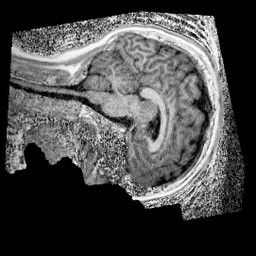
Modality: UNIT1_denoised
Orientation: sagittal
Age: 11
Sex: female
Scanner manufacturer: siemens
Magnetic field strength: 3 T
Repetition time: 4 s
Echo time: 0.00299 s